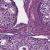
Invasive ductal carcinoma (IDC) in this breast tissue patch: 0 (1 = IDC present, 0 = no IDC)